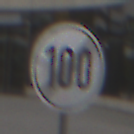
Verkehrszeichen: EndeGeschwindigkeit100
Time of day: Midday
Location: Outdoor (Urban)
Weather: Overcast
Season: NotSpecified
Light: Natural